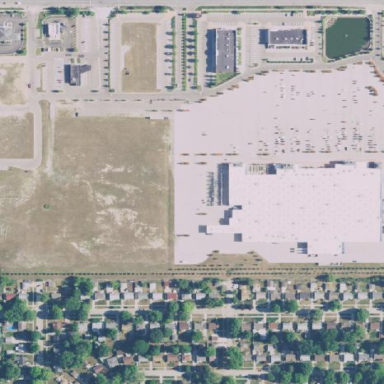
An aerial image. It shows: Retail area.